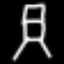
Label: chair